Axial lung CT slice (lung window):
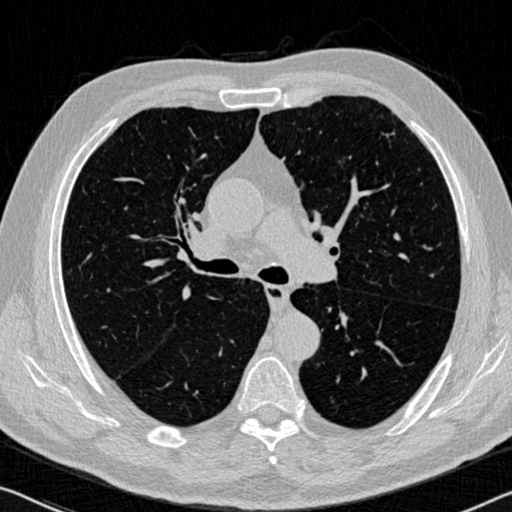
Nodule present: no